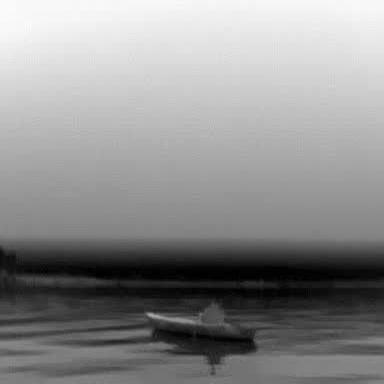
There is a warship in the infrared image.